Here is the raw acceleration-versus-time signal recorded on a bearing housing. Based on the visible evidence, which condition applies: normal, inner_race, outer_race, ball?
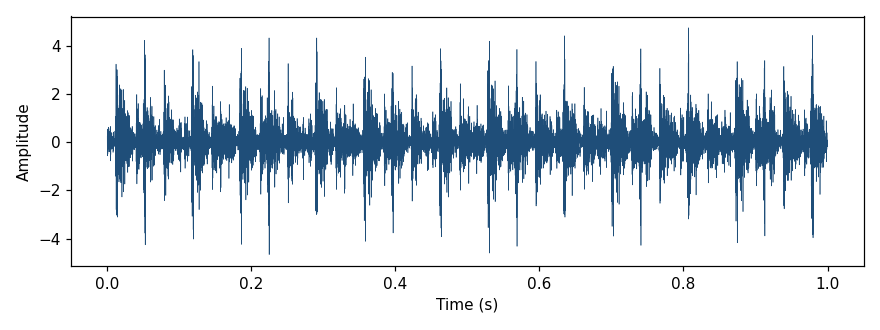
Answer: outer_race